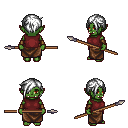
a pixel art fantasy rpg character, female body template, orc, green skin, maroon sleeveless shirt, robe skirt, white pixie cut hairstyle, cloth bracers, spear, four views (front, back, left, right), 2x2 character sprite sheet, small pixel art, hard edges, no anti-aliasing